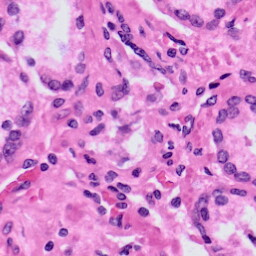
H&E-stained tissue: Prostate